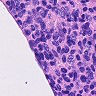
Metastatic tissue present: no